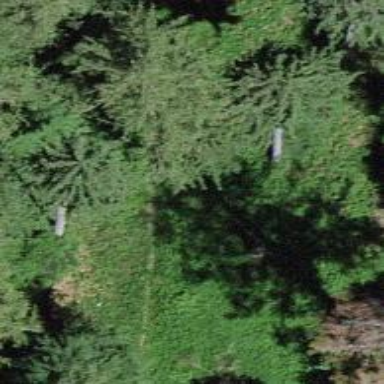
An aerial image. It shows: Unpaved track with tracktype grade4.